Question: I'm working on some simple building planning editor. For 3D preview I'm using Three.js library for Dart (from GitHib). So far algorithm is pretty simple: it converts single lines to rectangles and then extrude it (based on thickness and height).

Is it possible to normalize vertex position depending on adjacent walls? Technically I store list of walls, within can query adjacent walls and can calculate Vector2 list for mesh generation for each wall. I have to apply changes to each wall separately due to extrusion.
Thanks in advance!
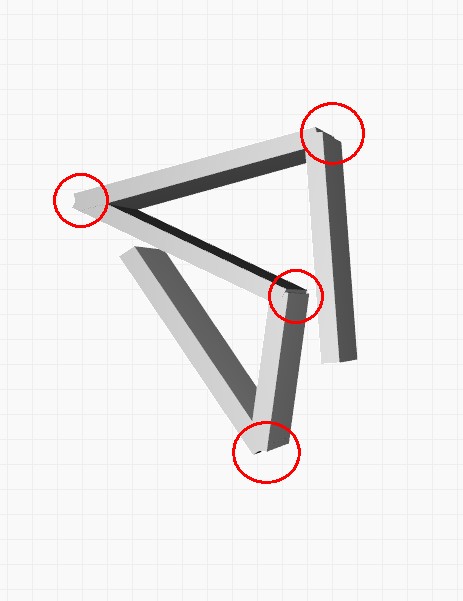
Answer: Maybe you could instead try to properly tessellate the 2D thickened walls, and then only extrude them (instead of extruding, tessellating and then trying to fix the joints). For simple polylines, joint tessellation can be handled like described in this article: <URL>.